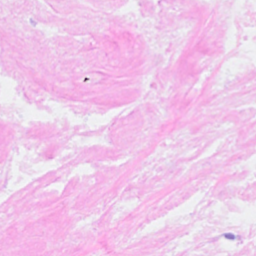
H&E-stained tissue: Breast